Question: What is the color of the ball at (2, 2, 2)? The answer is the name of the color, with the first letter capitalized. You can choose an answer from Red, Green, Orange, Cyan, Purple, Blue and Yellow.
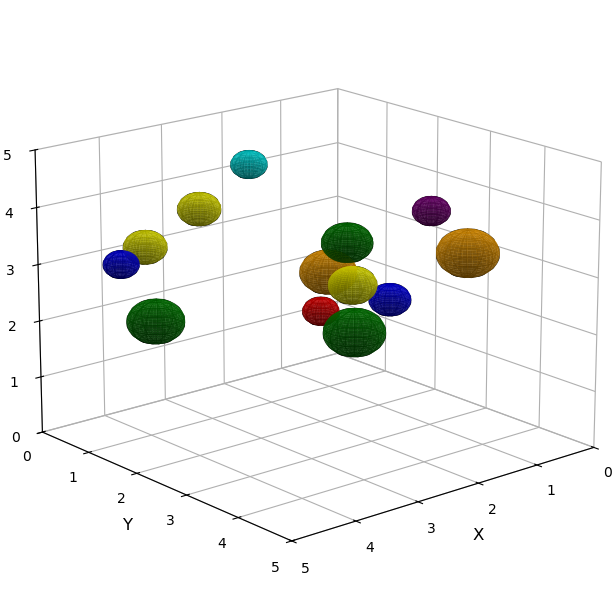
Answer: Red